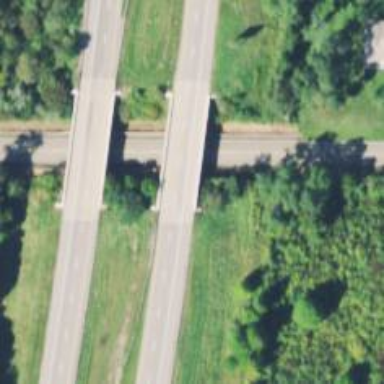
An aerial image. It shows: Motorway bridge.